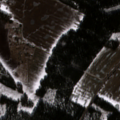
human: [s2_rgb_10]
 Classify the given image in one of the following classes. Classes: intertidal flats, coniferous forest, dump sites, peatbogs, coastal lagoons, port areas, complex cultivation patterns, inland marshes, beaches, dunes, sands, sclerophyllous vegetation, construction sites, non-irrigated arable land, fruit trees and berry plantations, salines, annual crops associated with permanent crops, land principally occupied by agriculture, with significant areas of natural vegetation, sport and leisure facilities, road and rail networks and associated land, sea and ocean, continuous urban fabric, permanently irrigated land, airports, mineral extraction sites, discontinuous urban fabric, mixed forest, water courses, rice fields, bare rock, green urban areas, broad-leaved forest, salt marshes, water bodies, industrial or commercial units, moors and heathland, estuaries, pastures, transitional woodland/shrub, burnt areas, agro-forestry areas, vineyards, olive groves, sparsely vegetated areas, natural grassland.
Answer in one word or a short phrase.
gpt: non-irrigated arable land, coniferous forest, mixed forest